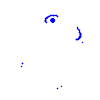
Particle: electron